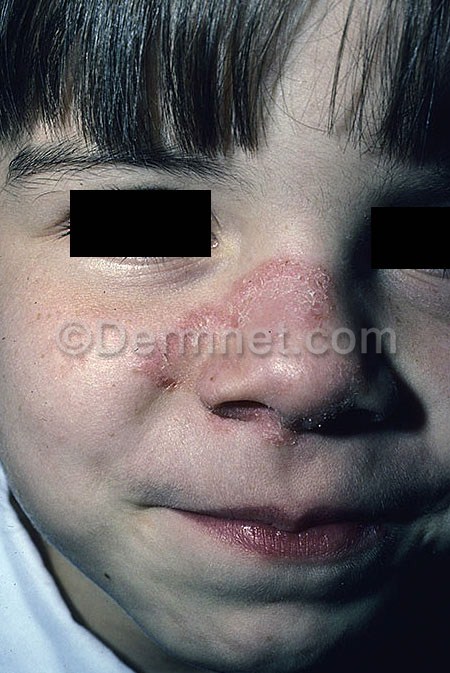
Disease: Tinea Ringworm Candidiasis and other Fungal Infections